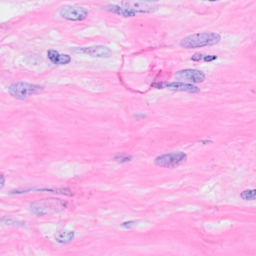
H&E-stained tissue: Breast